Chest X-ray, PA view. Patient: 66 years old, sex F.
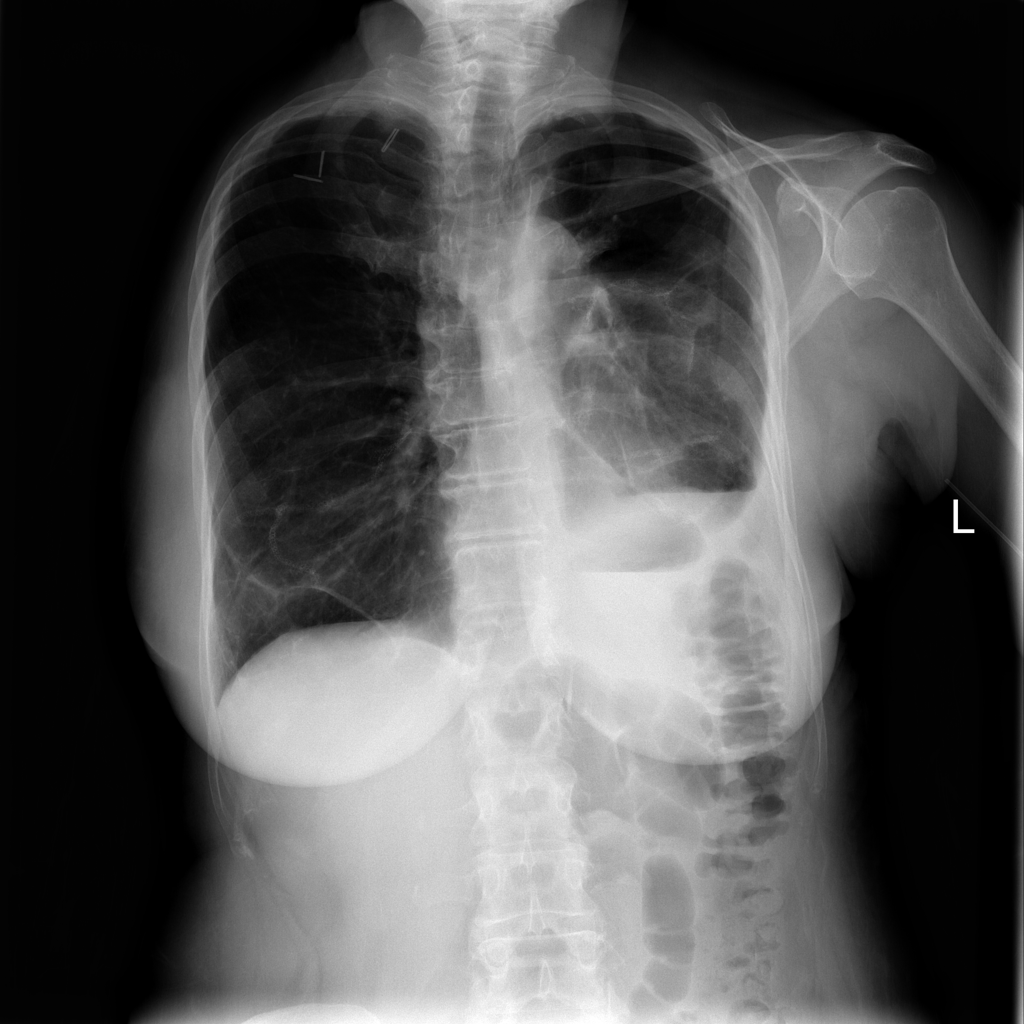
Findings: No Finding